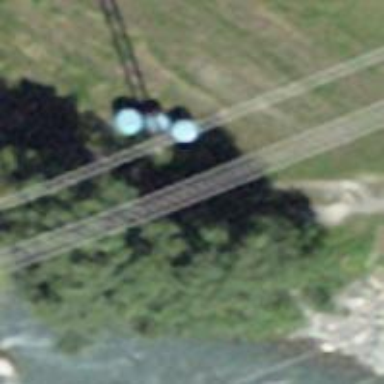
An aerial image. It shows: Power pole.